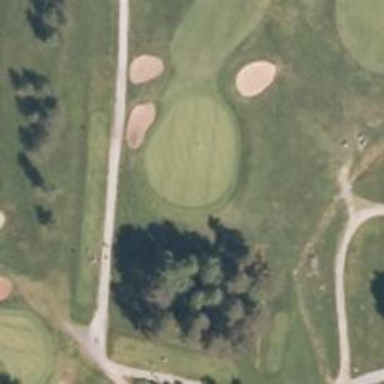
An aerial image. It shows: Golf hole.